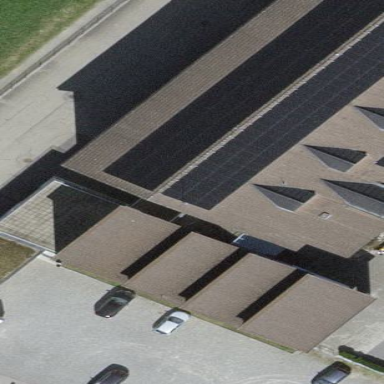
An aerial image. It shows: Solar photovoltaic panel generator.